Question: I am developing a Windows Phone 8 App. I want to add my app in the list of apps that appear when you use the ShareMediaTask. It should be possible since installing Facebook automatically adds the Facebook share to this list. So how do I register my app for this?

If this is not possible, is there a way to use FileOpenPicker() for videos??
Thanks
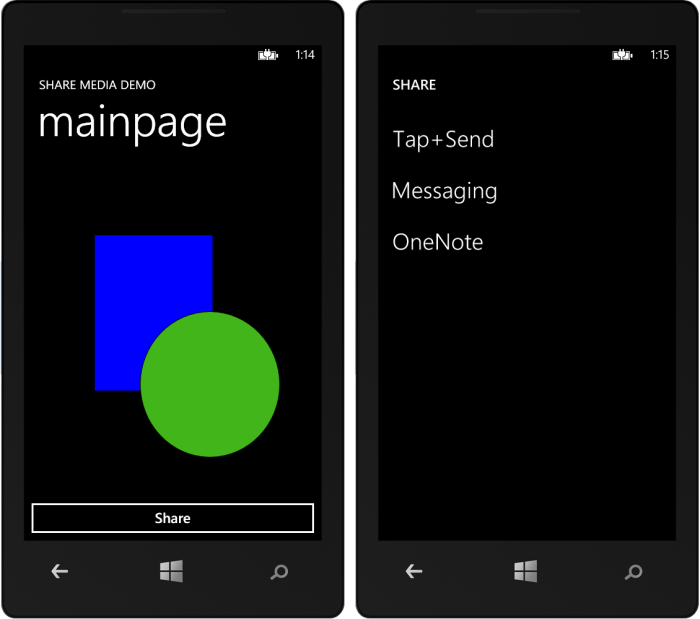
Answer: Sorry, there is no way to register your app to display in the Share Picker for video files.
We tried to do the same, with no success, and the same goes for photos other than JPEG files, like for example PNG.
To add a quote from the article posted by @ahandersson on "<URL>":
This topic describes how your app can appear in the share picker, a page that lets the user pick an app for sharing the photo they are viewing.